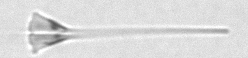
Label: Asterionellopsis_glacialis